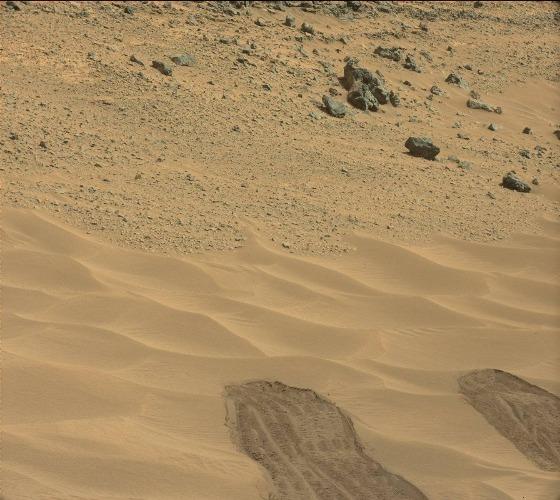
Terrain classes present: Gravel / Sand / Soil, Rock, Track